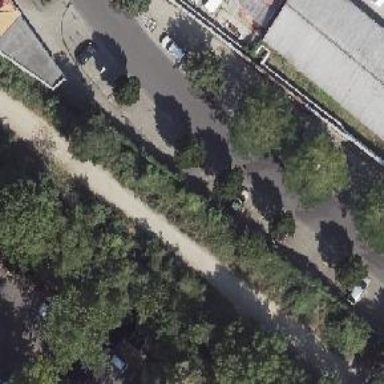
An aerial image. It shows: Deciduous broadleaved tree on the street.